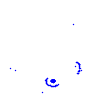
Particle: electron